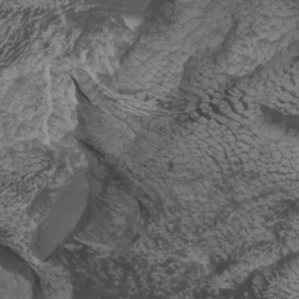
Label: non_frost